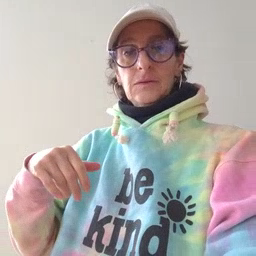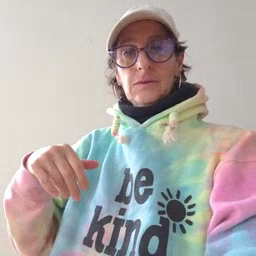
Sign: horse